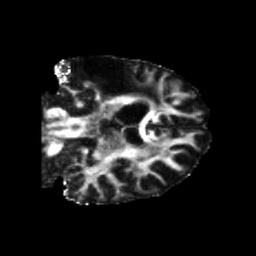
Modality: FA
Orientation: coronal
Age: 43
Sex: male
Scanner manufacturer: siemens
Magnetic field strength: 3 T
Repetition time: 5.25 s
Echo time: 0.08 s